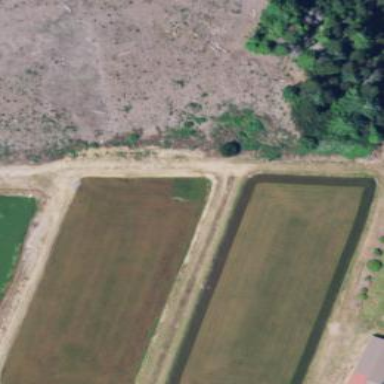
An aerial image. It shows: Farmland with cranberries as the crop.